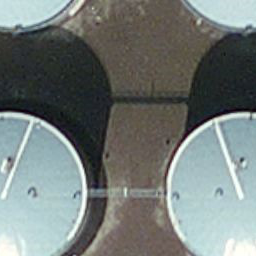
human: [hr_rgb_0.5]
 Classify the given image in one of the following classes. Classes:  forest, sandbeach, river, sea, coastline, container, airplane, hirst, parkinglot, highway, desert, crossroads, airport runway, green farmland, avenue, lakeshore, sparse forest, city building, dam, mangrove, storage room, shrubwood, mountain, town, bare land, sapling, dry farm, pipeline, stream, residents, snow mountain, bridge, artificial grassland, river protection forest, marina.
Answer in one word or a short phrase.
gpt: storage room